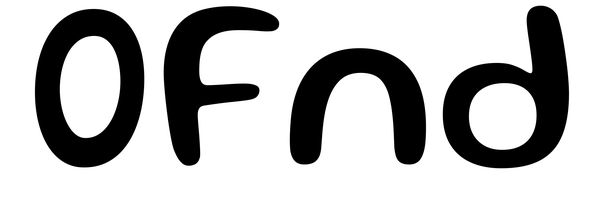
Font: Gluten_Regular